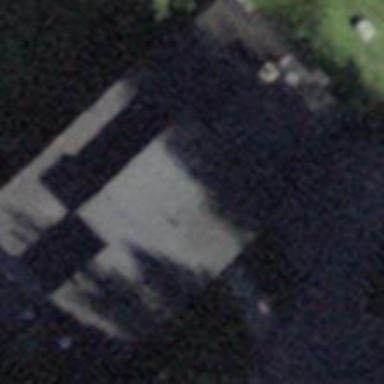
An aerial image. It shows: Building with tile roof.